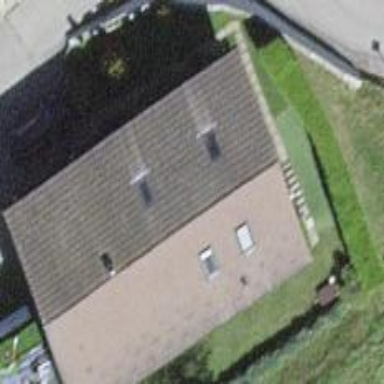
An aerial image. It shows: Simple house.